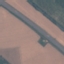
Land use / land cover: Highway